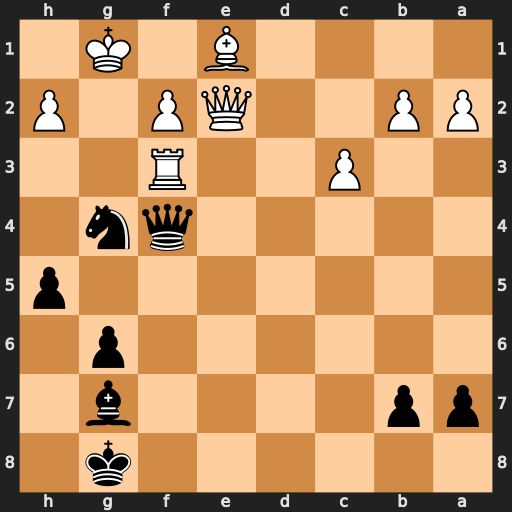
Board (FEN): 6k1/pp4b1/6p1/7p/5qn1/2P2R2/PP2QP1P/4B1K1
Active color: b
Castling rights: -
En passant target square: -
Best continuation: Qxh2+ Kf1 Qh1#